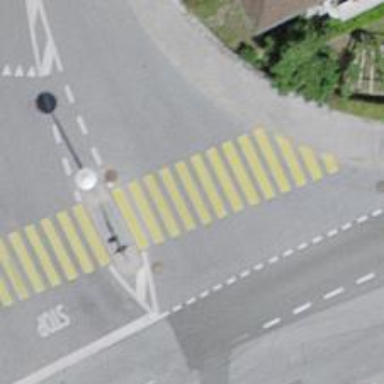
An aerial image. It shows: Marked footway crossing with center island.